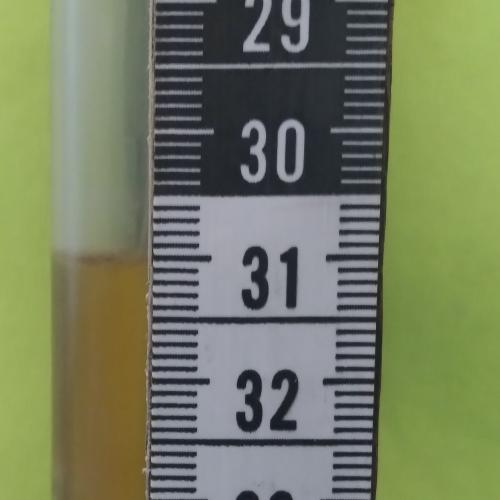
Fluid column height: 31.0 cm